Question: I am outputting a DateTime to a string format of MM/dd/yyyy to an text input field. This works fine on all browsers except latest version of Safari (on Yosemite, if that matters). See examples below:
This code:
'''
<div><input type="text" value='@Model.Arrival.Value.ToString("MM/dd/yyyy")' /></div>
<div><input type="text" value="@Html.Raw(Model.ArrivalDateString)" /></div>
<div><input type="text" value="8/23/2015" /></div>
<div><input type="text" value="08/23/2015" /></div>
'''
Produces this:

The test page I setup for this has absolutely nothing else running on it. It's just a bare bones HTML page with server side output from a view model. MVC 5 and .net framework 4.5.1
Viewing page source, it looks like this in Safari:
'''
<input type="text" value="08-20-2015" />
'''
On other browsers, it is this:
'''
<input type="text" value="08/20/2015" />
'''
-
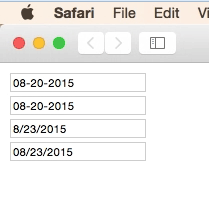
Answer: I was able to fix the issue by specifying a culture for the string format. ie.:
'''
DateTime arrival = DateTime.Now;
CultureInfo invariant = CultureInfo.InvariantCulture;
string dateString = arrival.ToString("MM/dd/yyyy", invariant);
'''
en-US works as well. Still not sure why this happens. It looks like ASP.NET is doing something different based on the user agent. The request headers otherwise looks like same.
I would've figured this out earlier if I was able to get browserstack to work locally.